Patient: sex F, age 58
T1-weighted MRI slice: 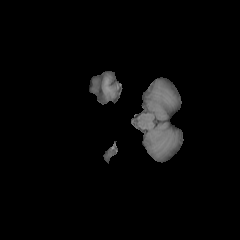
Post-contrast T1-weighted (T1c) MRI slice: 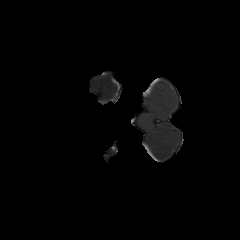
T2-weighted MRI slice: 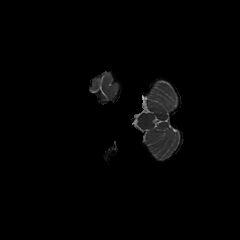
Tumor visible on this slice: no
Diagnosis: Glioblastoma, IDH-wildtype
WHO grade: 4